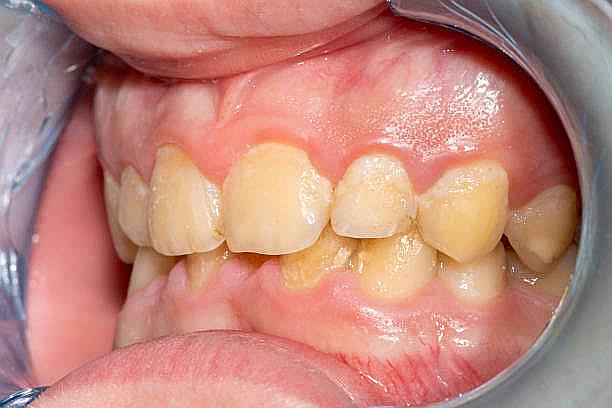
Condition: Calculus